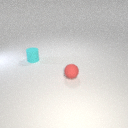
small cyan rubber cylinder to the left of small red rubber sphere